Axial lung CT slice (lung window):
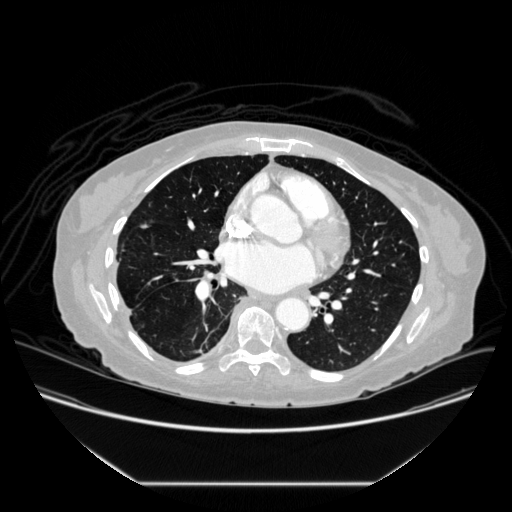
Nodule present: no